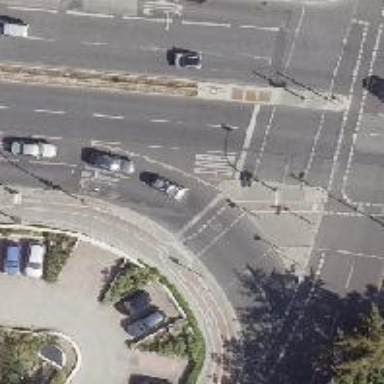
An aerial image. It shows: Traffic signals at junction on the road.